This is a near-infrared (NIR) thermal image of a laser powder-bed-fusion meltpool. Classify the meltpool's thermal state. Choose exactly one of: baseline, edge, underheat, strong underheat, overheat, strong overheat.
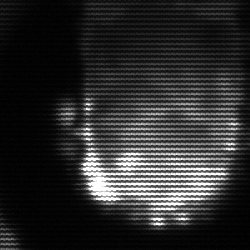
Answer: baseline